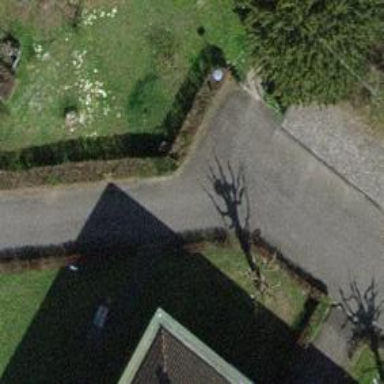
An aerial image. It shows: Hedge barrier.